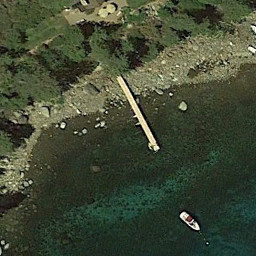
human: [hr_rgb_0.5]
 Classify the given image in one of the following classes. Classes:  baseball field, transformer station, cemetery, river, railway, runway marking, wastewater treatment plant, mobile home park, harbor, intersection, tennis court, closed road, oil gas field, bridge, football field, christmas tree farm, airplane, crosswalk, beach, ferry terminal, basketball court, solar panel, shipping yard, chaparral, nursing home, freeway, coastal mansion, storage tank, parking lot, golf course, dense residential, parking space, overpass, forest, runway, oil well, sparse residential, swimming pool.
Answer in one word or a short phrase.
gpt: ferry terminal